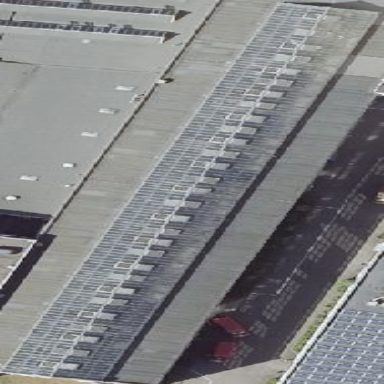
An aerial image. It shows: Small solar photovoltaic panel generator on the roof of building.